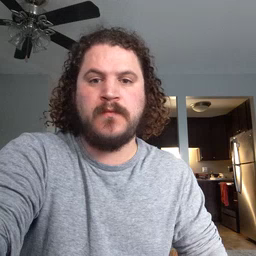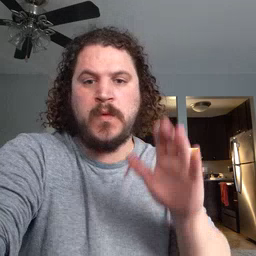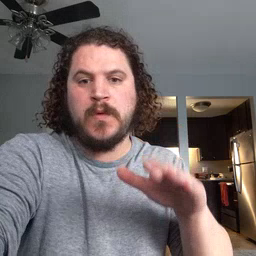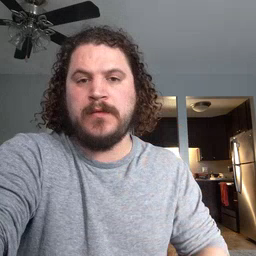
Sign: on